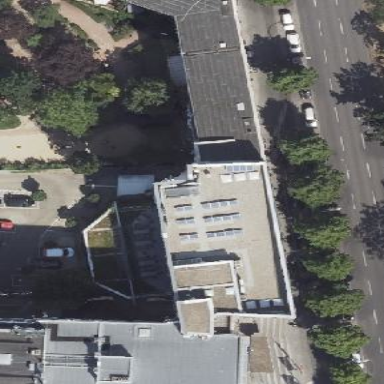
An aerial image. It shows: Building with flat roof.